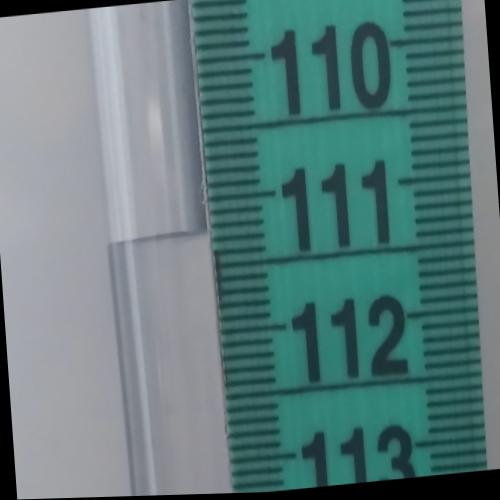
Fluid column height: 111.2 cm